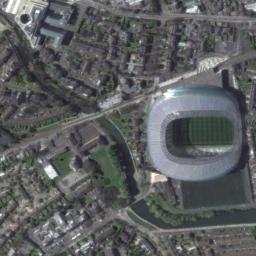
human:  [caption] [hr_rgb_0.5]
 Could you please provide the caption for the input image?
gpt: The stadium is next to some buildings and trees .

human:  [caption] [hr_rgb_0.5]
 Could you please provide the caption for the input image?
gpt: The circular stadium is enclosed in the middle of a residential area, Surrounded by a lot of vegetation .

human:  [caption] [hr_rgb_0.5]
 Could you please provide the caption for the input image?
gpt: This stadium has a white podium and a blue runway .

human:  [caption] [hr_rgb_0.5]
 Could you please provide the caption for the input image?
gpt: Many buildings of different shapes are beside the stadium .

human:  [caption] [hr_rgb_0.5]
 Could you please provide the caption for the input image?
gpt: There are many buildings around the stadium .